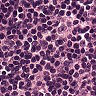
Metastatic tissue present: no